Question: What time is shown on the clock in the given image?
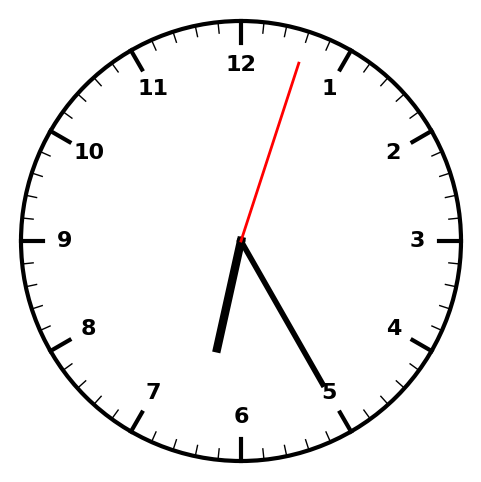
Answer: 06:25:03